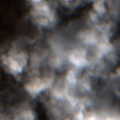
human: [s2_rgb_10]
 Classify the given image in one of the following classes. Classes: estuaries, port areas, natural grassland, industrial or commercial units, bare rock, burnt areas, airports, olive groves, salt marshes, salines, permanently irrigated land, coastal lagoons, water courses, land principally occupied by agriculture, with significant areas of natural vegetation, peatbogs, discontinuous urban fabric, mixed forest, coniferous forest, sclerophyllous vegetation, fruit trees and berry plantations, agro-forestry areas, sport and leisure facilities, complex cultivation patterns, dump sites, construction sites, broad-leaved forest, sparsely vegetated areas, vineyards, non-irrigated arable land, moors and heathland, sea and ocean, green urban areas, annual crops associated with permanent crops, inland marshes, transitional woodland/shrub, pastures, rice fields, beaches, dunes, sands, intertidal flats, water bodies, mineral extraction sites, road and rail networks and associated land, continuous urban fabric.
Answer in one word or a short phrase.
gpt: moors and heathland, peatbogs